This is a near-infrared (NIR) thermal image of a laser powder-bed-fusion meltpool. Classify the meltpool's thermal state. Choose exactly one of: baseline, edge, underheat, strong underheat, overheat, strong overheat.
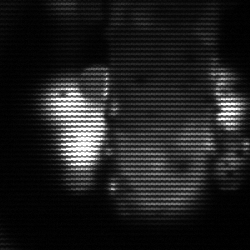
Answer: strong underheat